Field crop: maize
Growth stage: 2
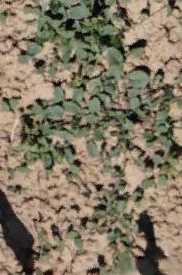
Species: convolvulus